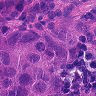
Metastatic tissue present: yes